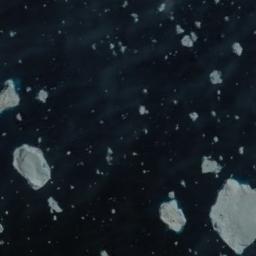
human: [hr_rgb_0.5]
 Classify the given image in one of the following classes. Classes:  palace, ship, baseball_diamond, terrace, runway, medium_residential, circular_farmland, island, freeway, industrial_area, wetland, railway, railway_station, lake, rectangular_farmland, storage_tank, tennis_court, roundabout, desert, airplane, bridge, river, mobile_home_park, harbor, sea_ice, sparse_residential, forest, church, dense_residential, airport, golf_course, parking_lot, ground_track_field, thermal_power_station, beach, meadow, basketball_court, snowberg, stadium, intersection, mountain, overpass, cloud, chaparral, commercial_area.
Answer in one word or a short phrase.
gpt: sea_ice